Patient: sex M, age 38
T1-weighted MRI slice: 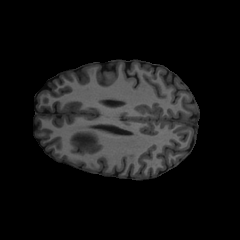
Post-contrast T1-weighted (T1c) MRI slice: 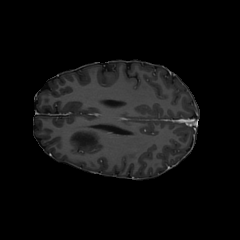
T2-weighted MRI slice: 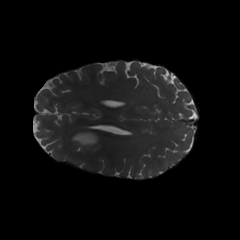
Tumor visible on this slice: yes
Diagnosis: Astrocytoma, IDH-mutant
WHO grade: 3